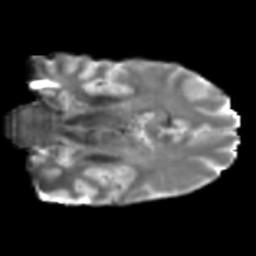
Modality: T2w
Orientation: coronal
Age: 46
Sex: male
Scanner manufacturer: siemens
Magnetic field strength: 3 T
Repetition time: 5 s
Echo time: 0.092 s